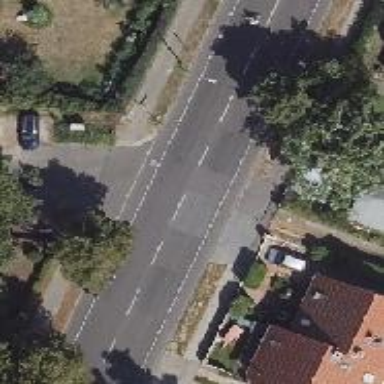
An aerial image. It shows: Secondary road with asphalt surface. There are separate sidewalks on both sides and cycle lanes. The lane markings are present.